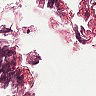
Metastatic tissue present: no